【题型】选择题　【知识点】函数　【难度】easy
已知函数$f(x)$的导函数$f'(x)$的图象如图所示，则下列判断不正确的是（\quad）

\noindent A. 函数$f(x)$有四个极值点 \\
B. $(2,f(2))$为$f(x)$的极大值点 \\
C. 函数$f(x)$在$(-1,1)$上单调递增 \\
D. 函数$f(x)$在$(-2,0)$上单调递减

\vspace{2em}
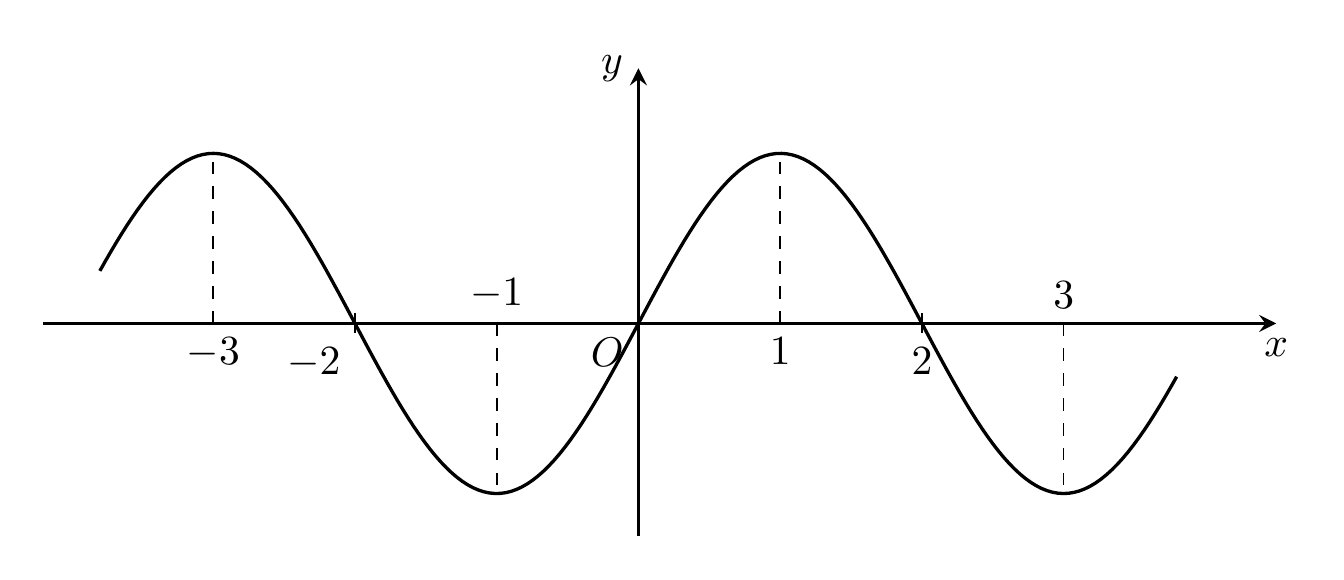
【解答】
\noindent 【答案】$ABC$

\vspace{1em}

\noindent 【分析】由极值点定义及导数符号与函数单调性关系逐项判断。

\vspace{1em}

\noindent 【解答】解：对于A：$f'(x)$图象在$x=-2$处左正右负、在$x=0$处左负右正、在$x=2$处左正右负，所以函数$f(x)$共有三个极值点，A错误；

\noindent 对于B：由极值点定义可知$x=2$是$f(x)$的极大值点，B错误；

\noindent 对于C：由图象，$f'(x)$在$(-1,0)$为负，在$(0,1)$为正，所以$f(x)$在$(-1,0)$单调递减，在$(0,1)$单调递增，C错误；

\noindent 对于D：由图象，$f'(x)$在$(-2,0)$为负，所以$f(x)$在$(-2,0)$单调递减，D正确。

\noindent 故选：$ABC$。

\vspace{1em}

\noindent 【点评】本题主要考查利用导数研究函数的单调性与极值，考查逻辑推理能力，属于基础题。